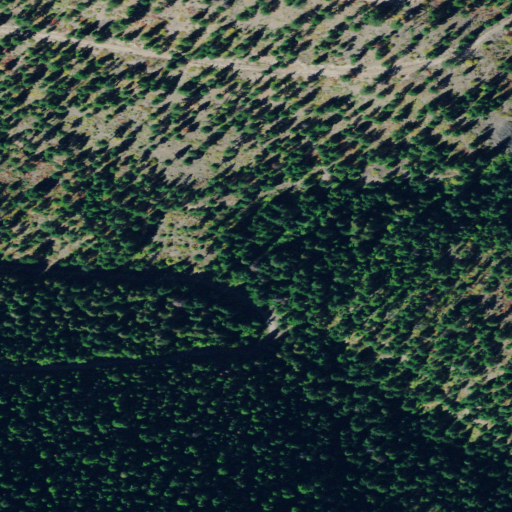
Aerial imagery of valley in Montana named Malley Gulch containing evergreen forest, shrub, and grassland